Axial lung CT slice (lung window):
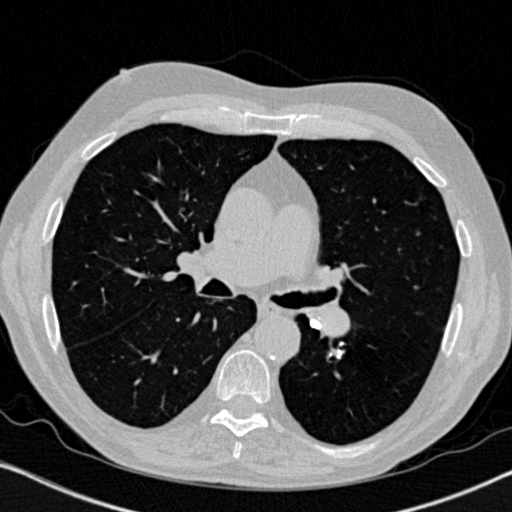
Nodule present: yes
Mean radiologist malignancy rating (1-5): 1